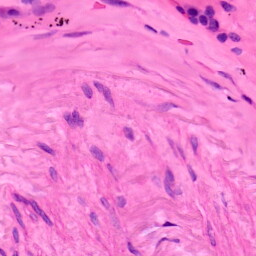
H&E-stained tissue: Lung